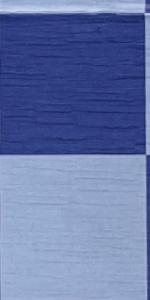
Label: Empty